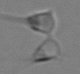
Label: Asterionellopsis_glacialis